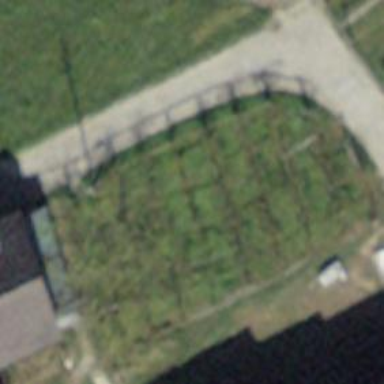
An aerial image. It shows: Vineyard where grapes are grown.